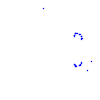
Particle: proton